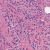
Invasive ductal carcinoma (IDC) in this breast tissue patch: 1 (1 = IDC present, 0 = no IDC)